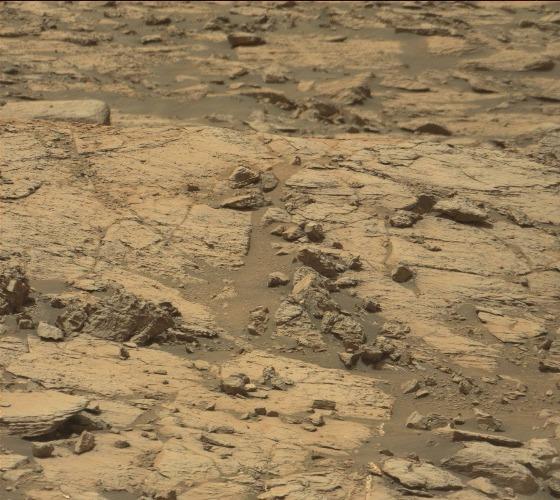
Terrain classes present: Bedrock, Gravel / Sand / Soil, Rock, Shadow